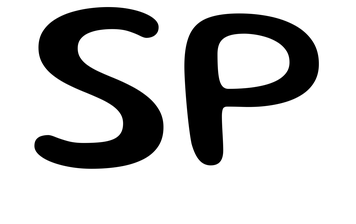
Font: Gluten_Regular